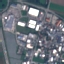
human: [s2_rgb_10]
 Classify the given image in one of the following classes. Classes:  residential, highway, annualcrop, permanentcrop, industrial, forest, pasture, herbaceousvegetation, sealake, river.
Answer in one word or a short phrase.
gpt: Industrial